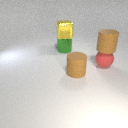
large yellow metal cube behind large brown rubber cylinder